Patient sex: F
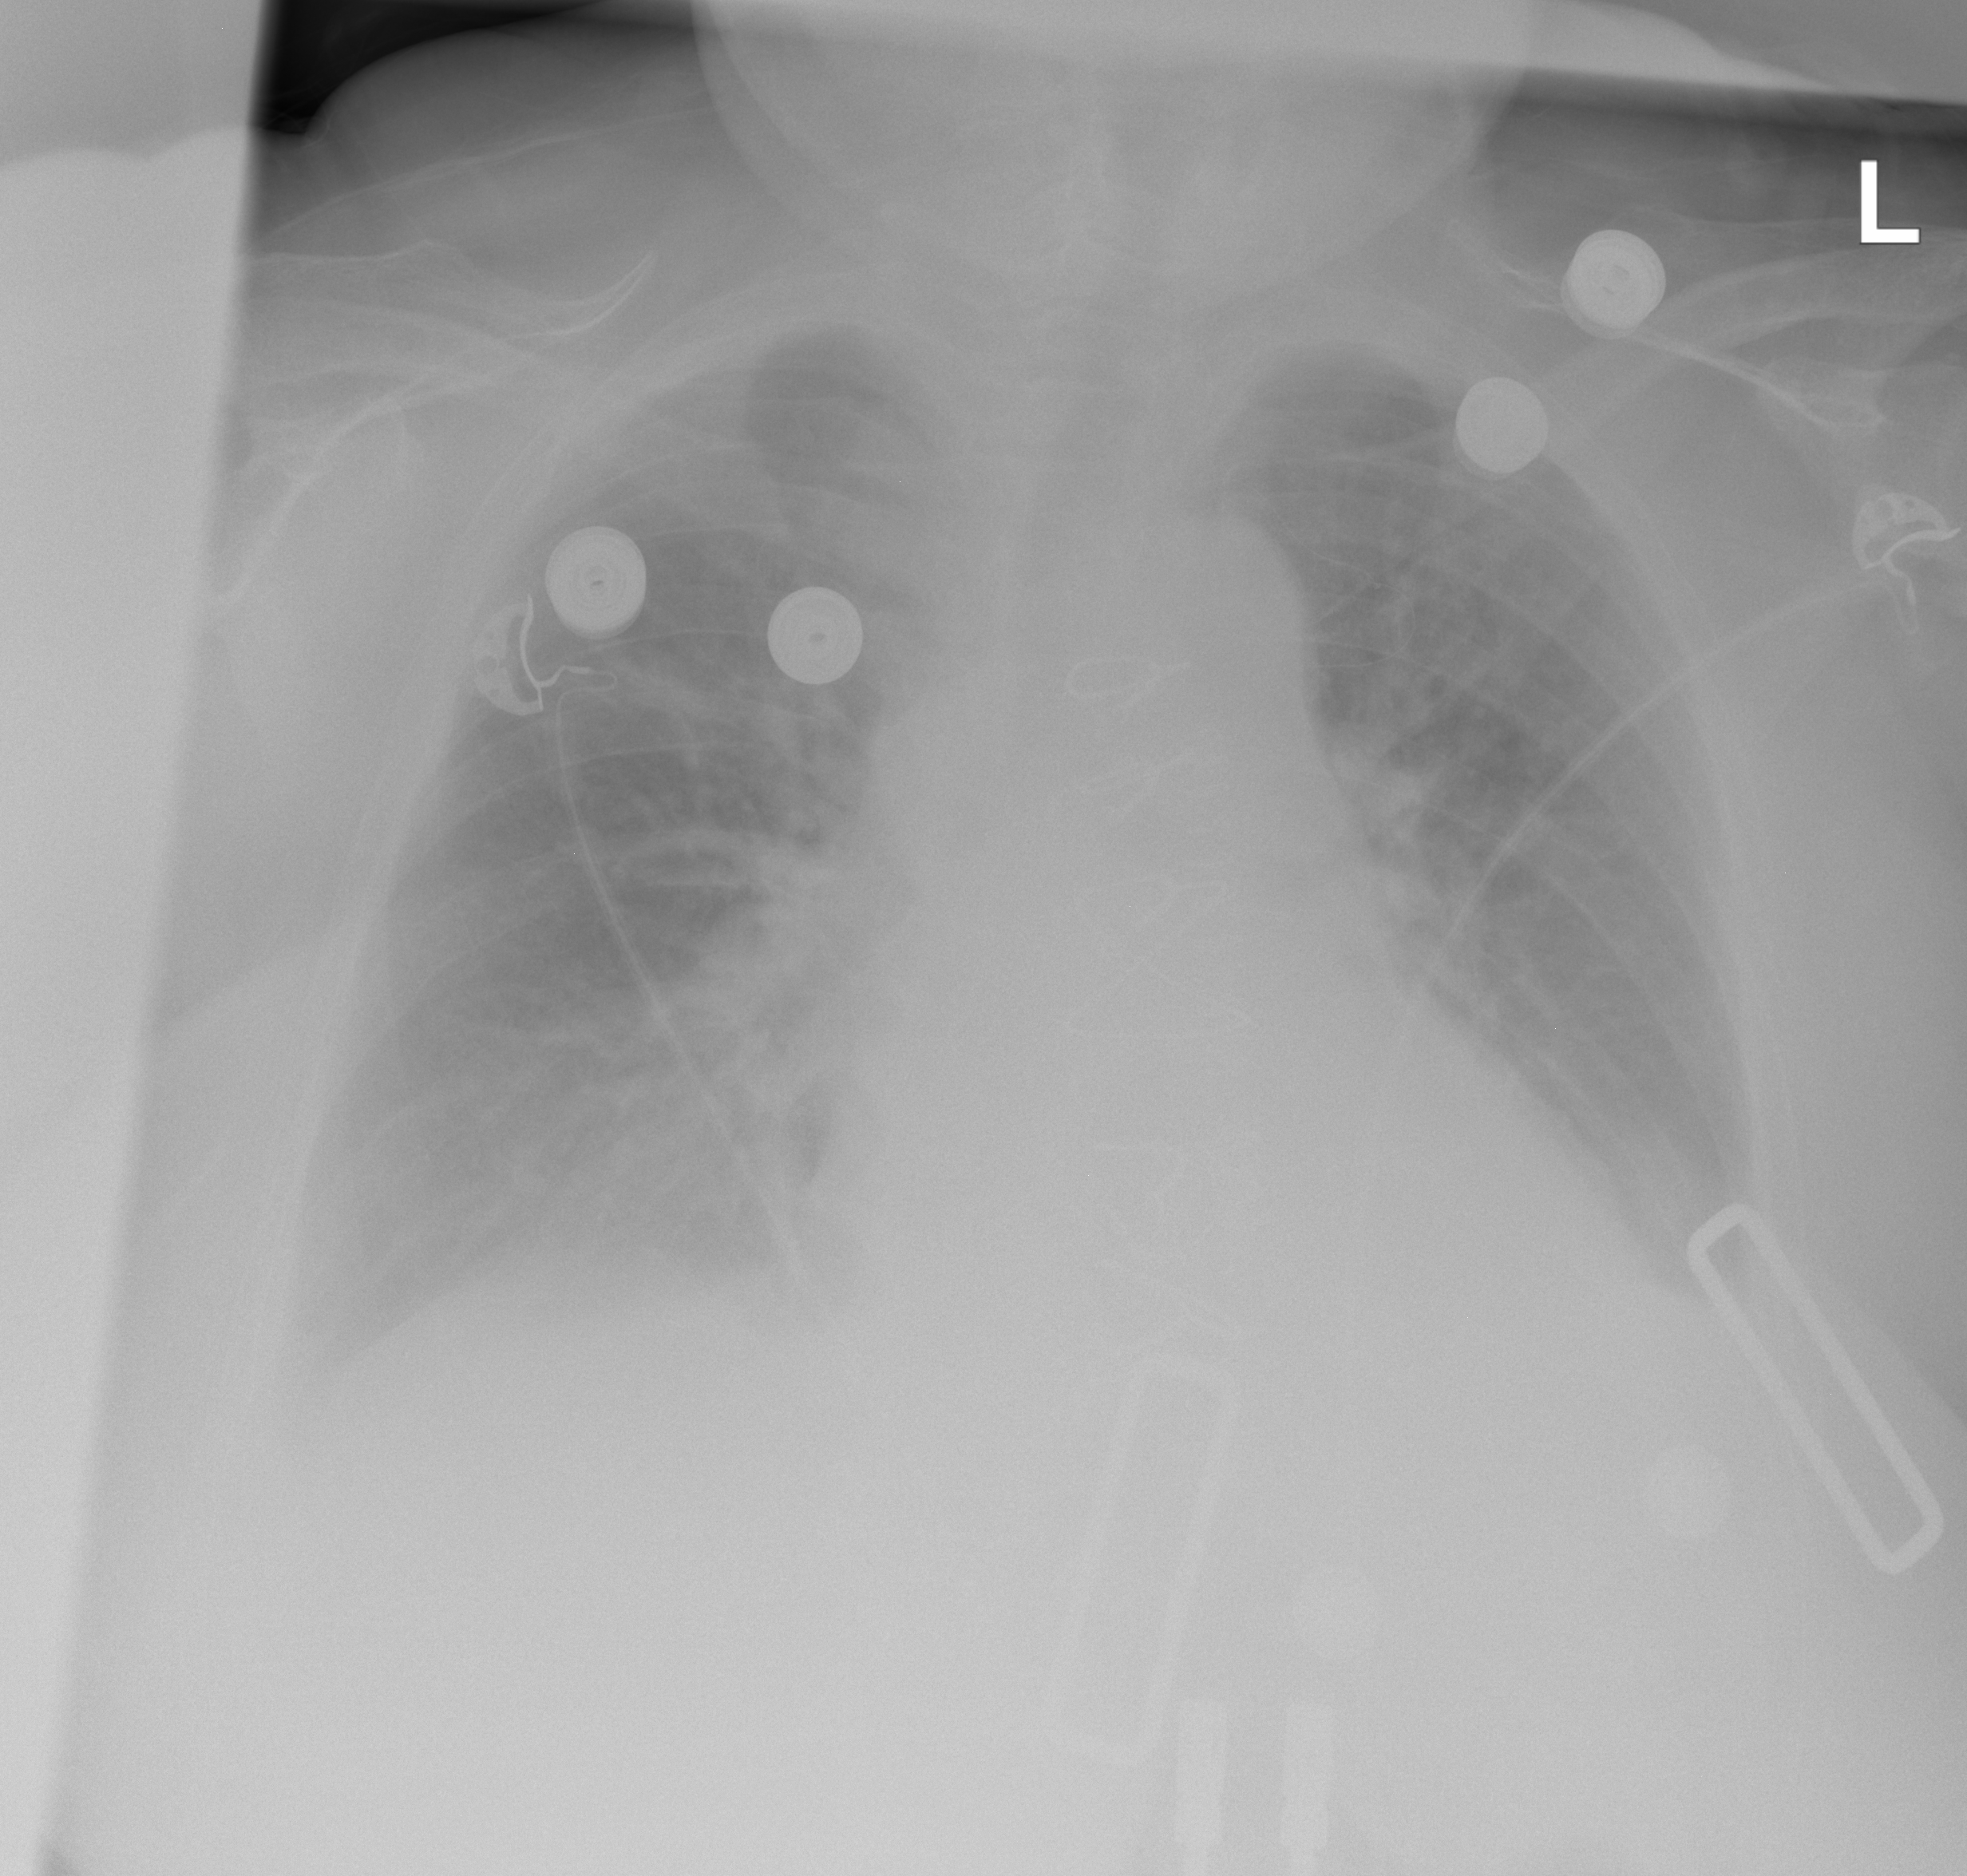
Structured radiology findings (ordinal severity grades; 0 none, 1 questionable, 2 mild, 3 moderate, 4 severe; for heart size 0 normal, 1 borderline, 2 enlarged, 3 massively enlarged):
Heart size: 2
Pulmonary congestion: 2
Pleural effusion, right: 1
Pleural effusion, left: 1
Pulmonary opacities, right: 2
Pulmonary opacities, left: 1
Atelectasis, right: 2
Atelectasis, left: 1